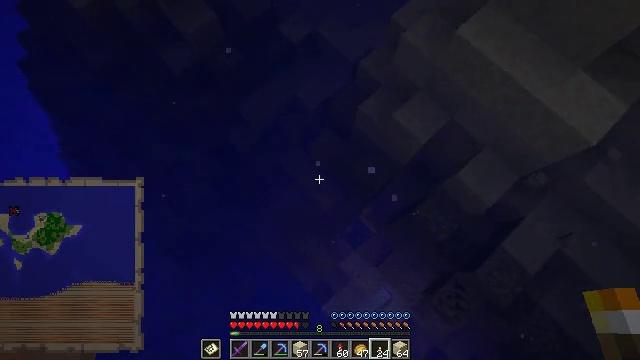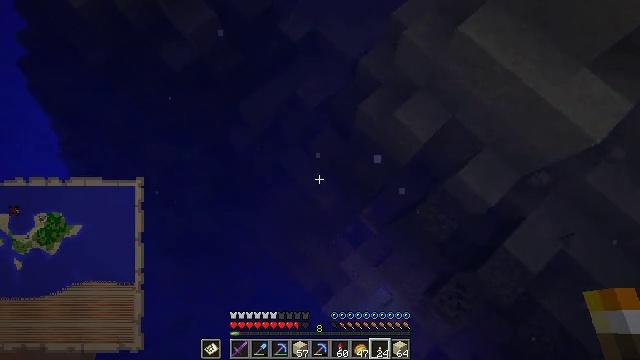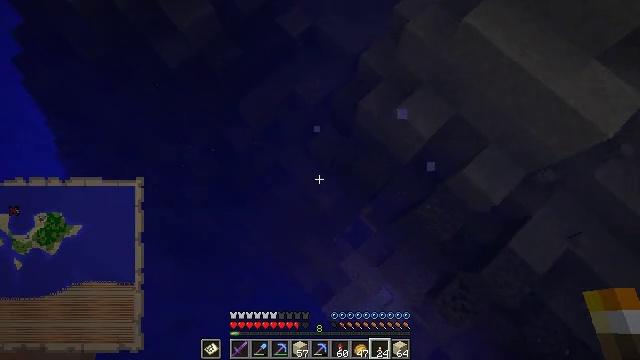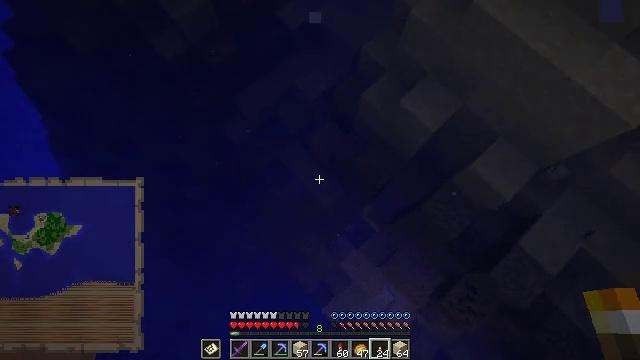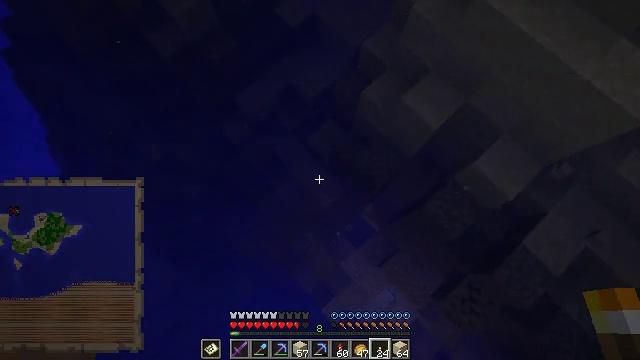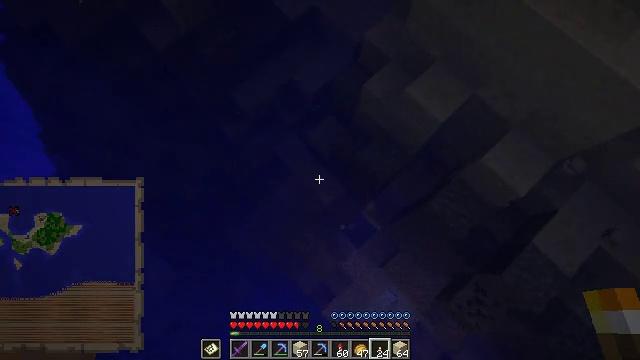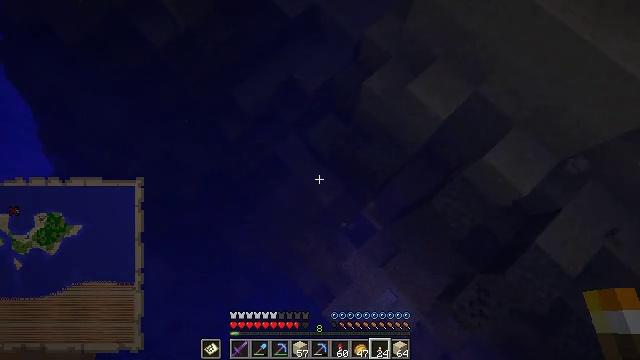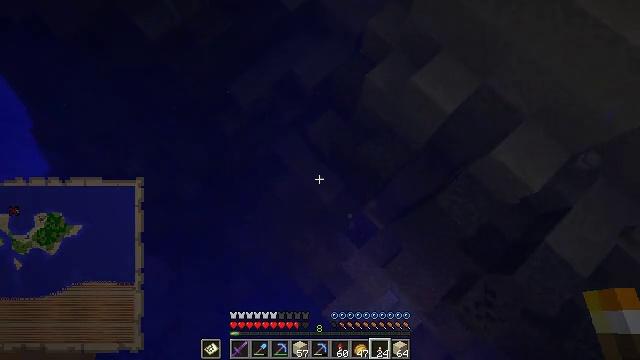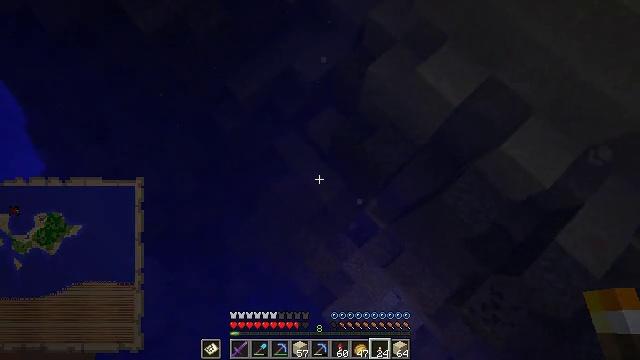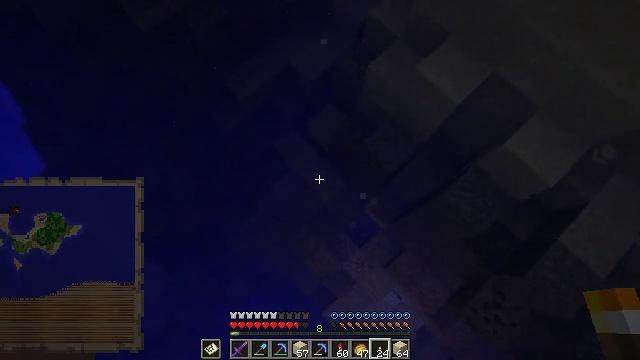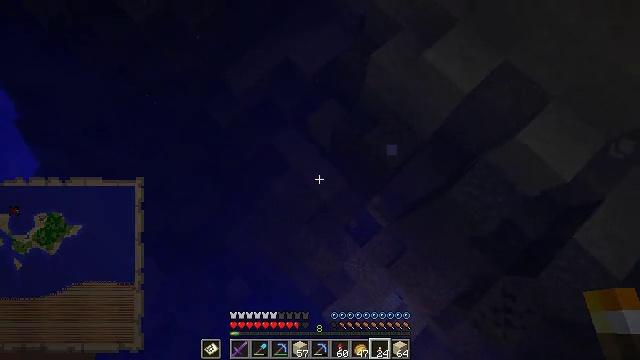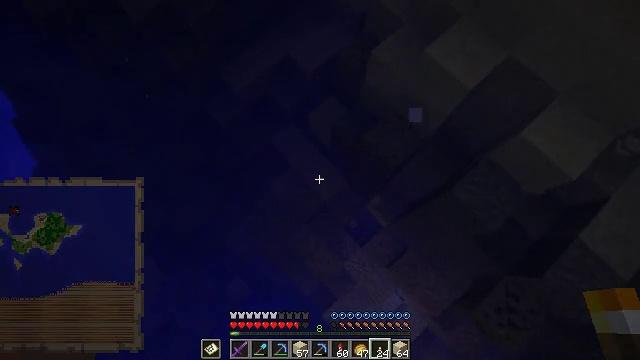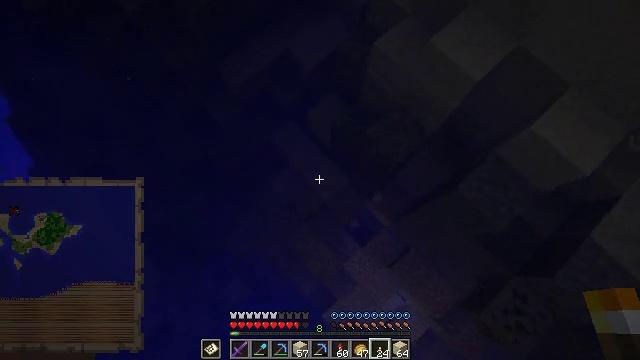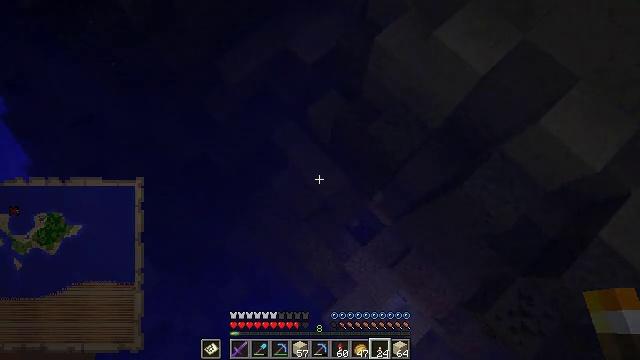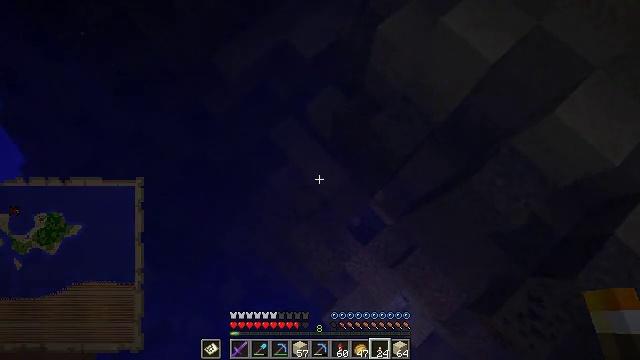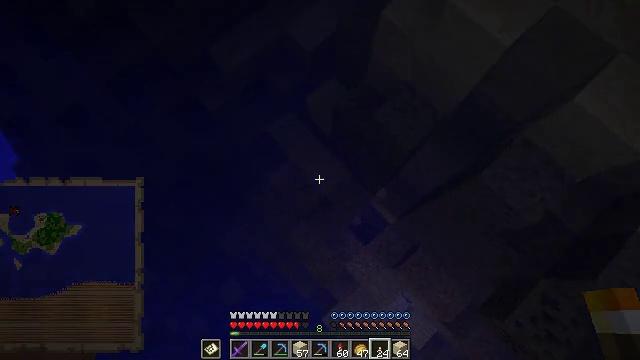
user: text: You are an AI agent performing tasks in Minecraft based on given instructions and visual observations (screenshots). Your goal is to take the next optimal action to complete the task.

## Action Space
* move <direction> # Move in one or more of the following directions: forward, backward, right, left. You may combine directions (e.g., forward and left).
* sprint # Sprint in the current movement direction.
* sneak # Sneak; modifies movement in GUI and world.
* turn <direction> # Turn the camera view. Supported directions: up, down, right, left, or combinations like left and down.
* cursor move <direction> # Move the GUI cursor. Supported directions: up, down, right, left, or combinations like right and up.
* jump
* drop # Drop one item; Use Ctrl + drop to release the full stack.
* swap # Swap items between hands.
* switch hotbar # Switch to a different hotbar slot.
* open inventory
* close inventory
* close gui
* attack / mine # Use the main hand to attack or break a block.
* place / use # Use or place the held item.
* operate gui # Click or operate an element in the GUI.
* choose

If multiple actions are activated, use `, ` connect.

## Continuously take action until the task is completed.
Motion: motion action
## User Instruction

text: Mine gravel from the ground.
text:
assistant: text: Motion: sneak
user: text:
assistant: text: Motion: sneak
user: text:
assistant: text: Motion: sneak
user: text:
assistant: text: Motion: sneak
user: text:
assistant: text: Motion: sneak
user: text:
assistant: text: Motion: sneak
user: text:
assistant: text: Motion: sneak
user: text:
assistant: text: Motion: sneak
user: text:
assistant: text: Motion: sneak
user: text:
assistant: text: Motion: sneak
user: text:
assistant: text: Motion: sneak
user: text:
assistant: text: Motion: sneak
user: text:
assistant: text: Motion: sneak
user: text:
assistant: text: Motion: sneak
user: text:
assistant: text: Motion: sneak
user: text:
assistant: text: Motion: sneak
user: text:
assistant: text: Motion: sneak
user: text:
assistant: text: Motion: sneak
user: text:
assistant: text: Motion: sneak
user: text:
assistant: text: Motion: sneak
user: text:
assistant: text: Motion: sneak
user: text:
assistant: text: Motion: sneak
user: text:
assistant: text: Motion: sneak
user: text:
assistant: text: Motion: sneak
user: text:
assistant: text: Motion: sneak
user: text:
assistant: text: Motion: sneak
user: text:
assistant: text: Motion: sneak
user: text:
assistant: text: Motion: sneak
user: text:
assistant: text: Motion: sneak
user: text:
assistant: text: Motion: sneak